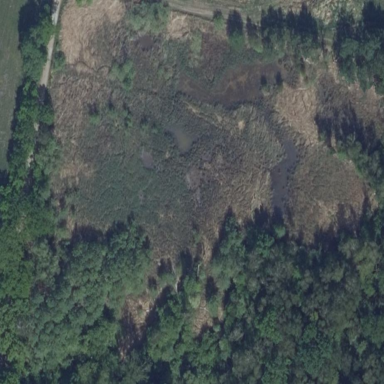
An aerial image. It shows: Swampy wetland area.